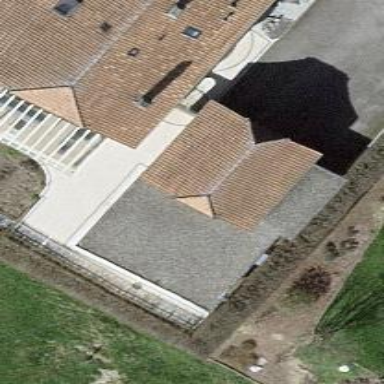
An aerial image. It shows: Garage.